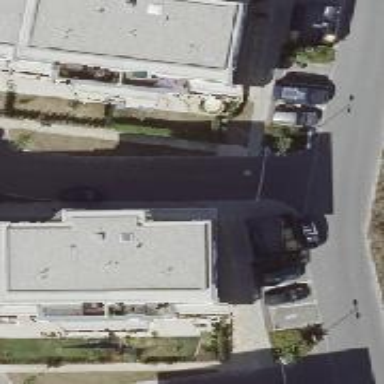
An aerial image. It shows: Footway.